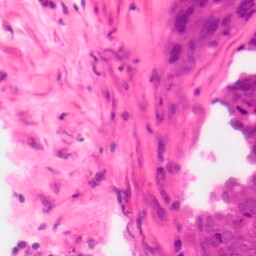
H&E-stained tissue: Colon